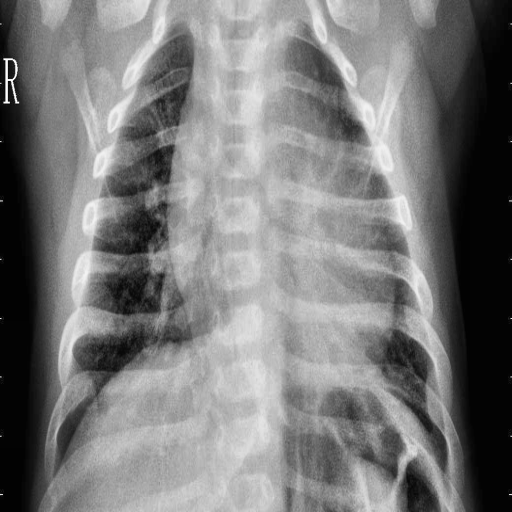
Finding: PNEUMONIA